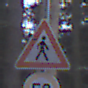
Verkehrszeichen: FussgaengerLinks
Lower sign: Geschwindigkeit50
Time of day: MorningAfternoon
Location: Outdoor (Nature)
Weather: Overcast
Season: Winter
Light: Natural